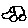
Label: car